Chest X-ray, PA view. Patient: 58 years old, sex M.
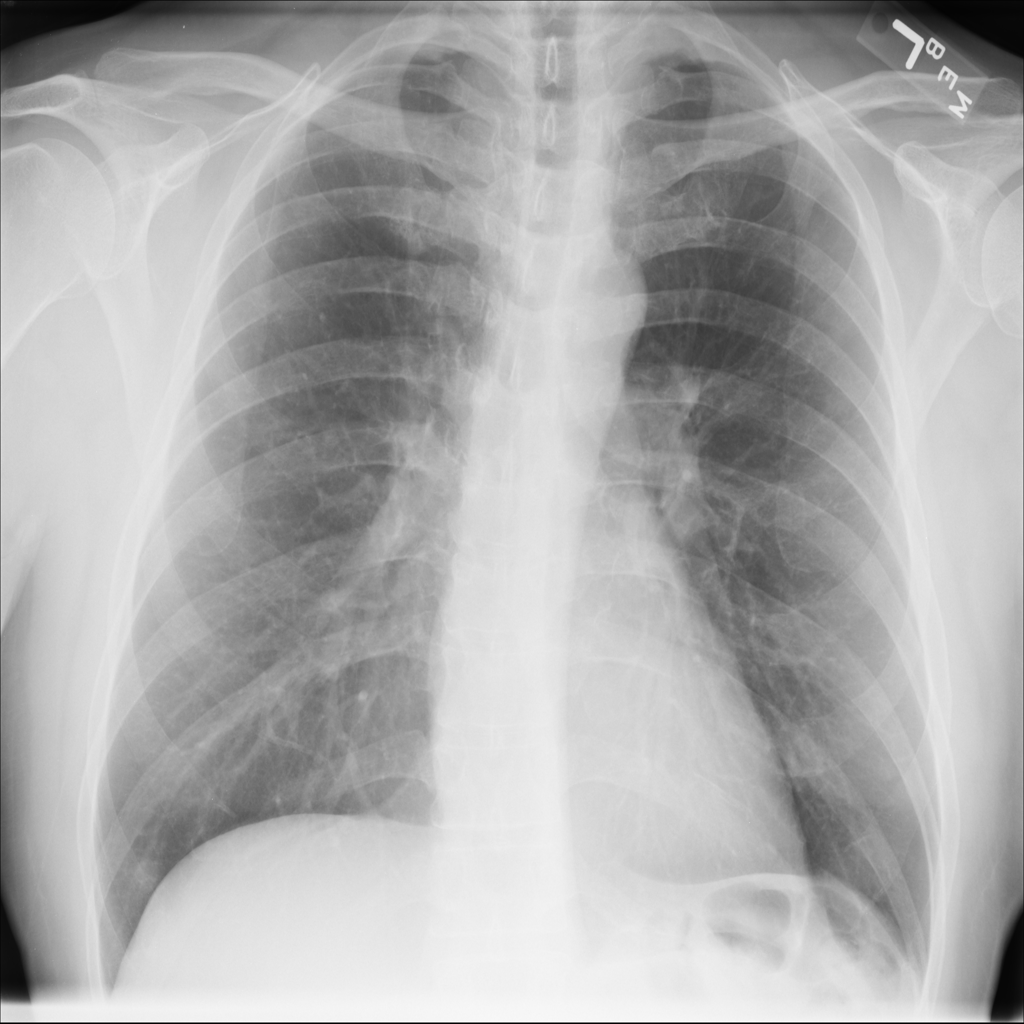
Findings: No Finding